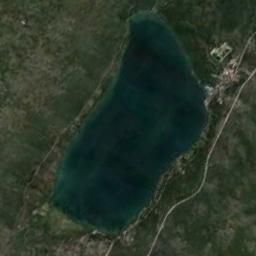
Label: lake